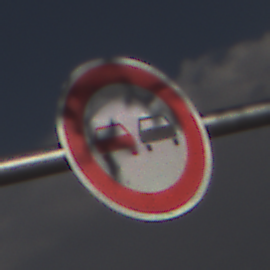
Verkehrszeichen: Ueberholverbot
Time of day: MorningAfternoon
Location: Outdoor (Nature)
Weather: PartlyCloudy
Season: NotSpecified
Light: Natural